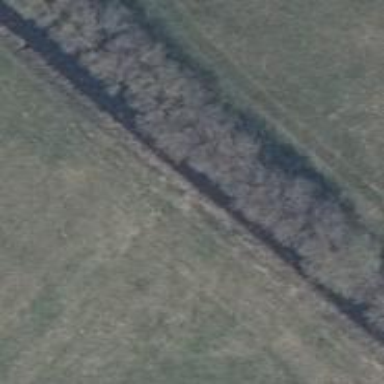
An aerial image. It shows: Track with very rough surface.